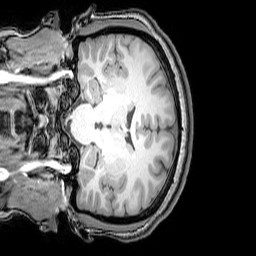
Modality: T1w
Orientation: coronal
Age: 26
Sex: female
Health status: healthy
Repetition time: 0.081 s
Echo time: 0.037 s